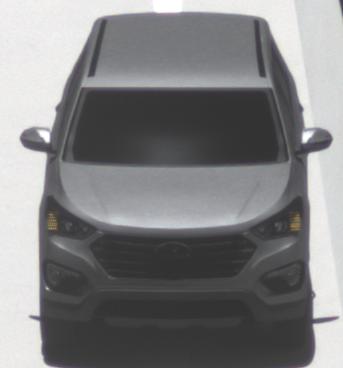
Make: Hyundai
Model: Santa Fe 2.4 GDI
Detailed model: Santa Fe (DM)
Model produced from: 2017/08
Model produced until: 2018/01
Doors: 5
Color: gray
Road condition: dry road
Daytime: midday
Contrast: high contrast